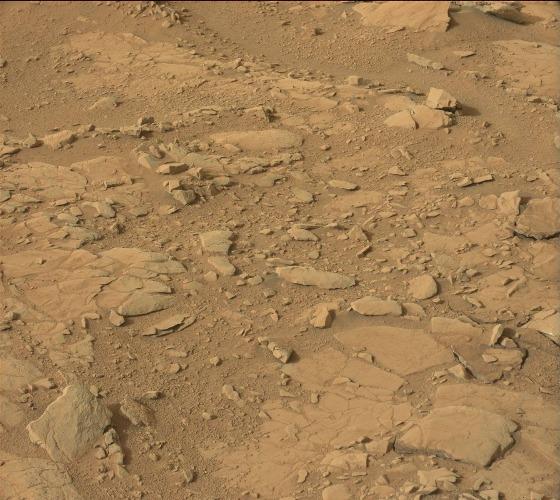
Terrain classes present: Bedrock, Gravel / Sand / Soil, Rock, Shadow